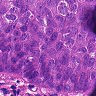
Metastatic tissue present: yes